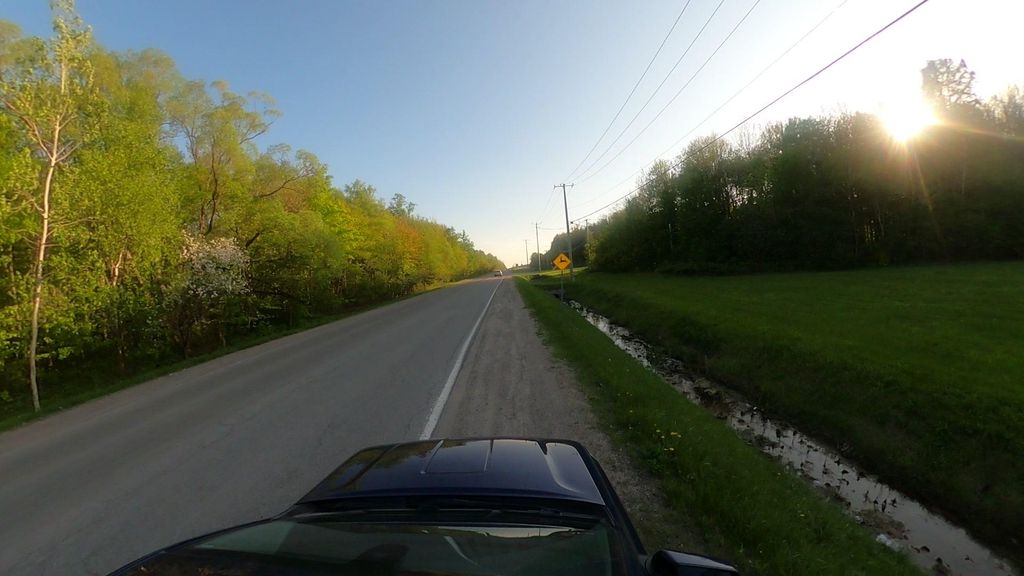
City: quebec_city